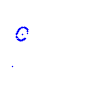
Particle: proton